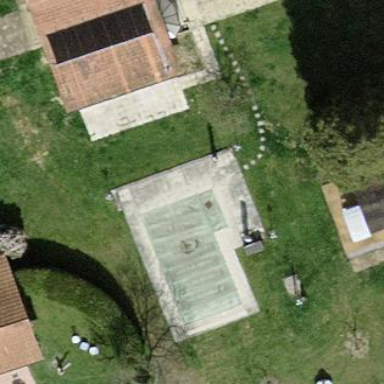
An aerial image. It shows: Swimming pool located in leisure land.